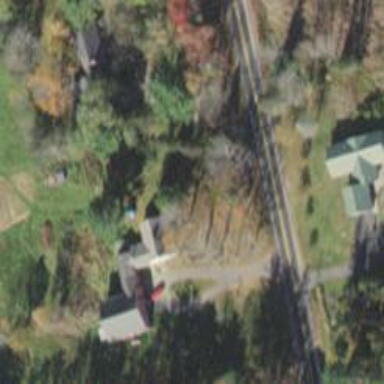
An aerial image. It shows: Driveway leading to service road.